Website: ulta-beauty
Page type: address-validator
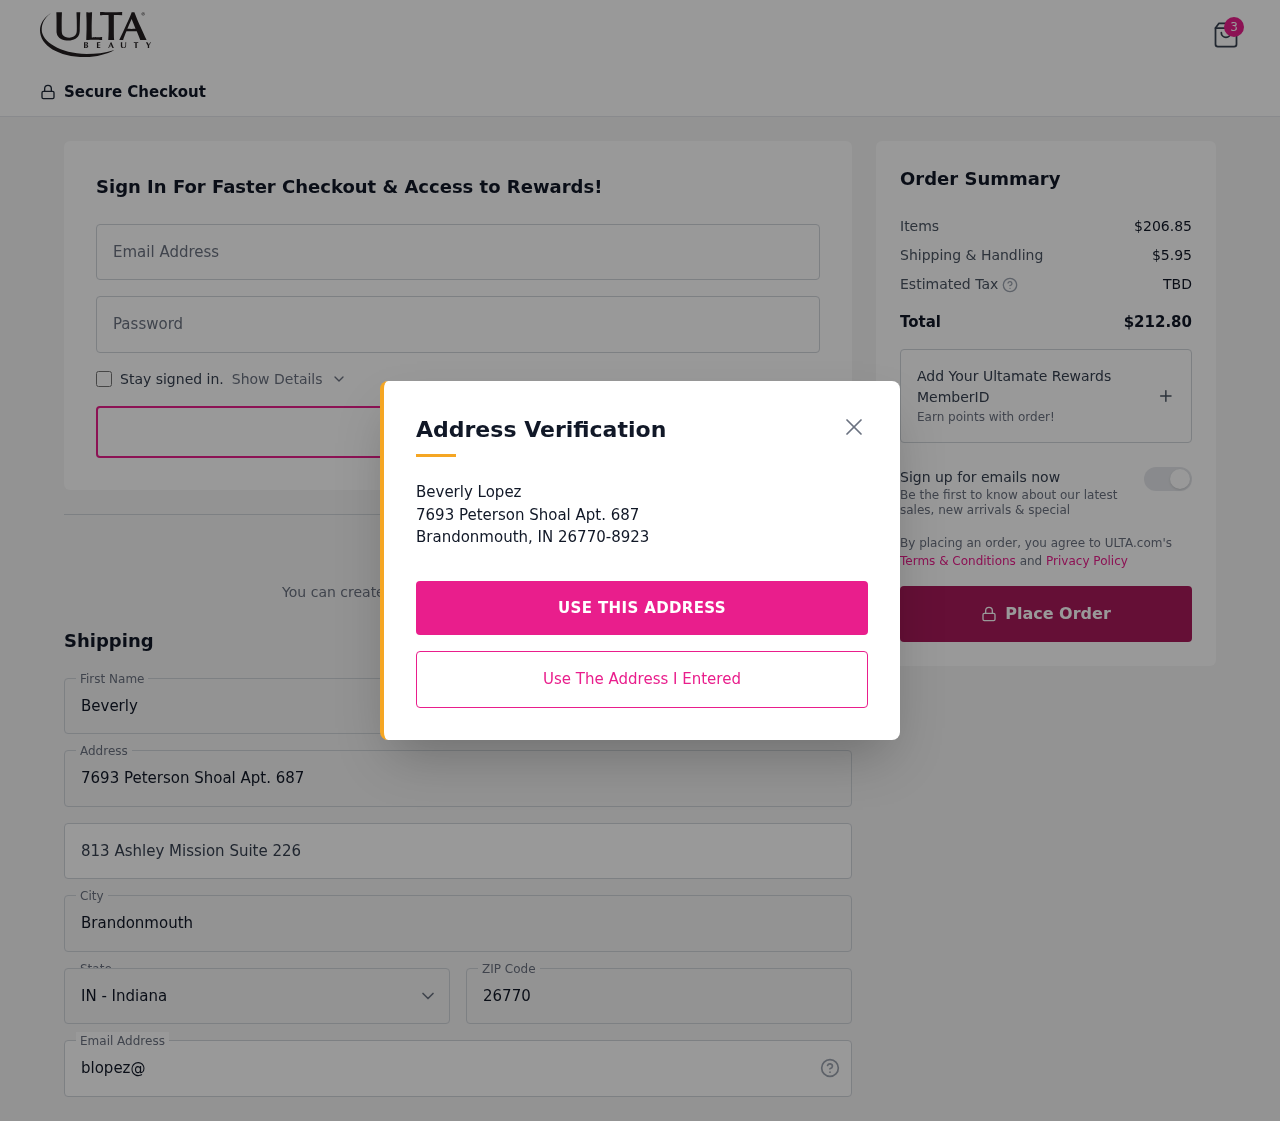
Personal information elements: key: PII_CITY
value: Brandonmouth
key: PII_EMAIL
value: blopez@hotmail.com
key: PII_FIRSTNAME
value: Beverly
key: PII_LASTNAME
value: Lopez
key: PII_POSTCODE
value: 26770
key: PII_STATE_ABBR
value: IN
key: PII_STREET
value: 7693 Peterson Shoal Apt. 687
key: PII_STREET2
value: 7693 Peterson Shoal Apt. 687
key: PII_STREET2
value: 813 Ashley Mission Suite 226
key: PII_FULLNAME2
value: Beverly Lopez
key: PII_CITY2
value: Brandonmouth
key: PII_STATE_ABBR2
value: IN
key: PII_POSTCODE_FULL
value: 26770
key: PII_POSTCODE_EXT
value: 8923
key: PII_POSTCODE_NUMERIC
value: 26770
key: PII_POSTCODE_EXT_NUMERIC
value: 8923
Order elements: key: ORDER_NUM_ITEMS
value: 3
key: ORDER_SUBTOTAL
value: $206.85
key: ORDER_SHIPPING_COST
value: $5.95
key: ORDER_TOTAL
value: $212.80